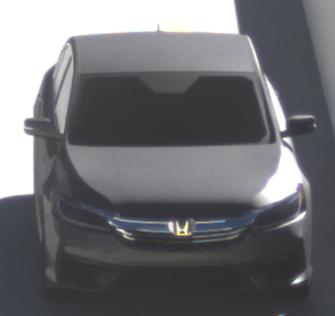
Make: Honda
Model: Accord Hybrid
Detailed model: 9. Generation
Model produced from: 2015
Model produced until: 2019
Doors: 4
Color: gray
Road condition: dry road
Daytime: morning or afternoon
Contrast: high contrast